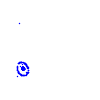
Particle: pion